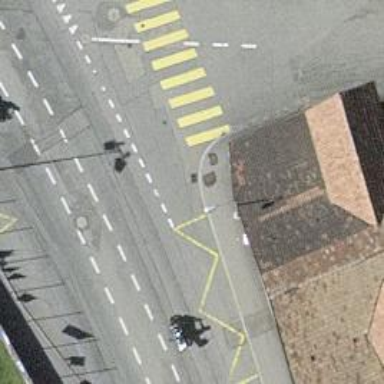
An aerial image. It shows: Bus stop with platform for public transport.